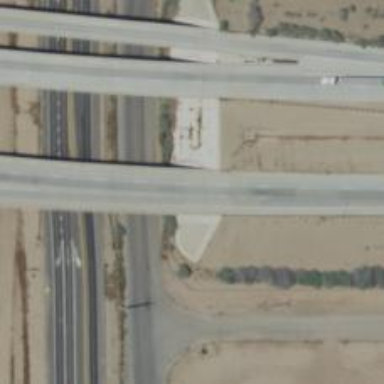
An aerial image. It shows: Asphalt bridge crossing over trunk highway expressway.